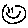
Label: smiley face